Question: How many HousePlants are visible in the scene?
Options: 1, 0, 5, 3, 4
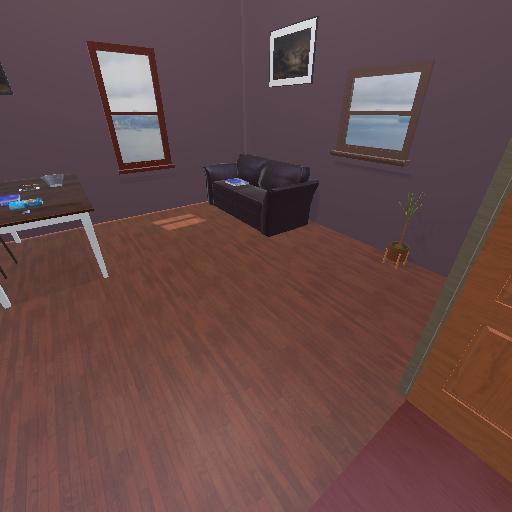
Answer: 1